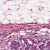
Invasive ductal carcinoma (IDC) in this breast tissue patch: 1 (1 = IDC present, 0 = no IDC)